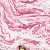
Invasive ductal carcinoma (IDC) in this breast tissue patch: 0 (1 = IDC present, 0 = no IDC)